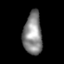
Tissue: lung
Cell type: Epithelial cells
Senescence score: 0.2227
Nuclear area (px): 779
Mean DAPI intensity: 135.813